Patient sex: M
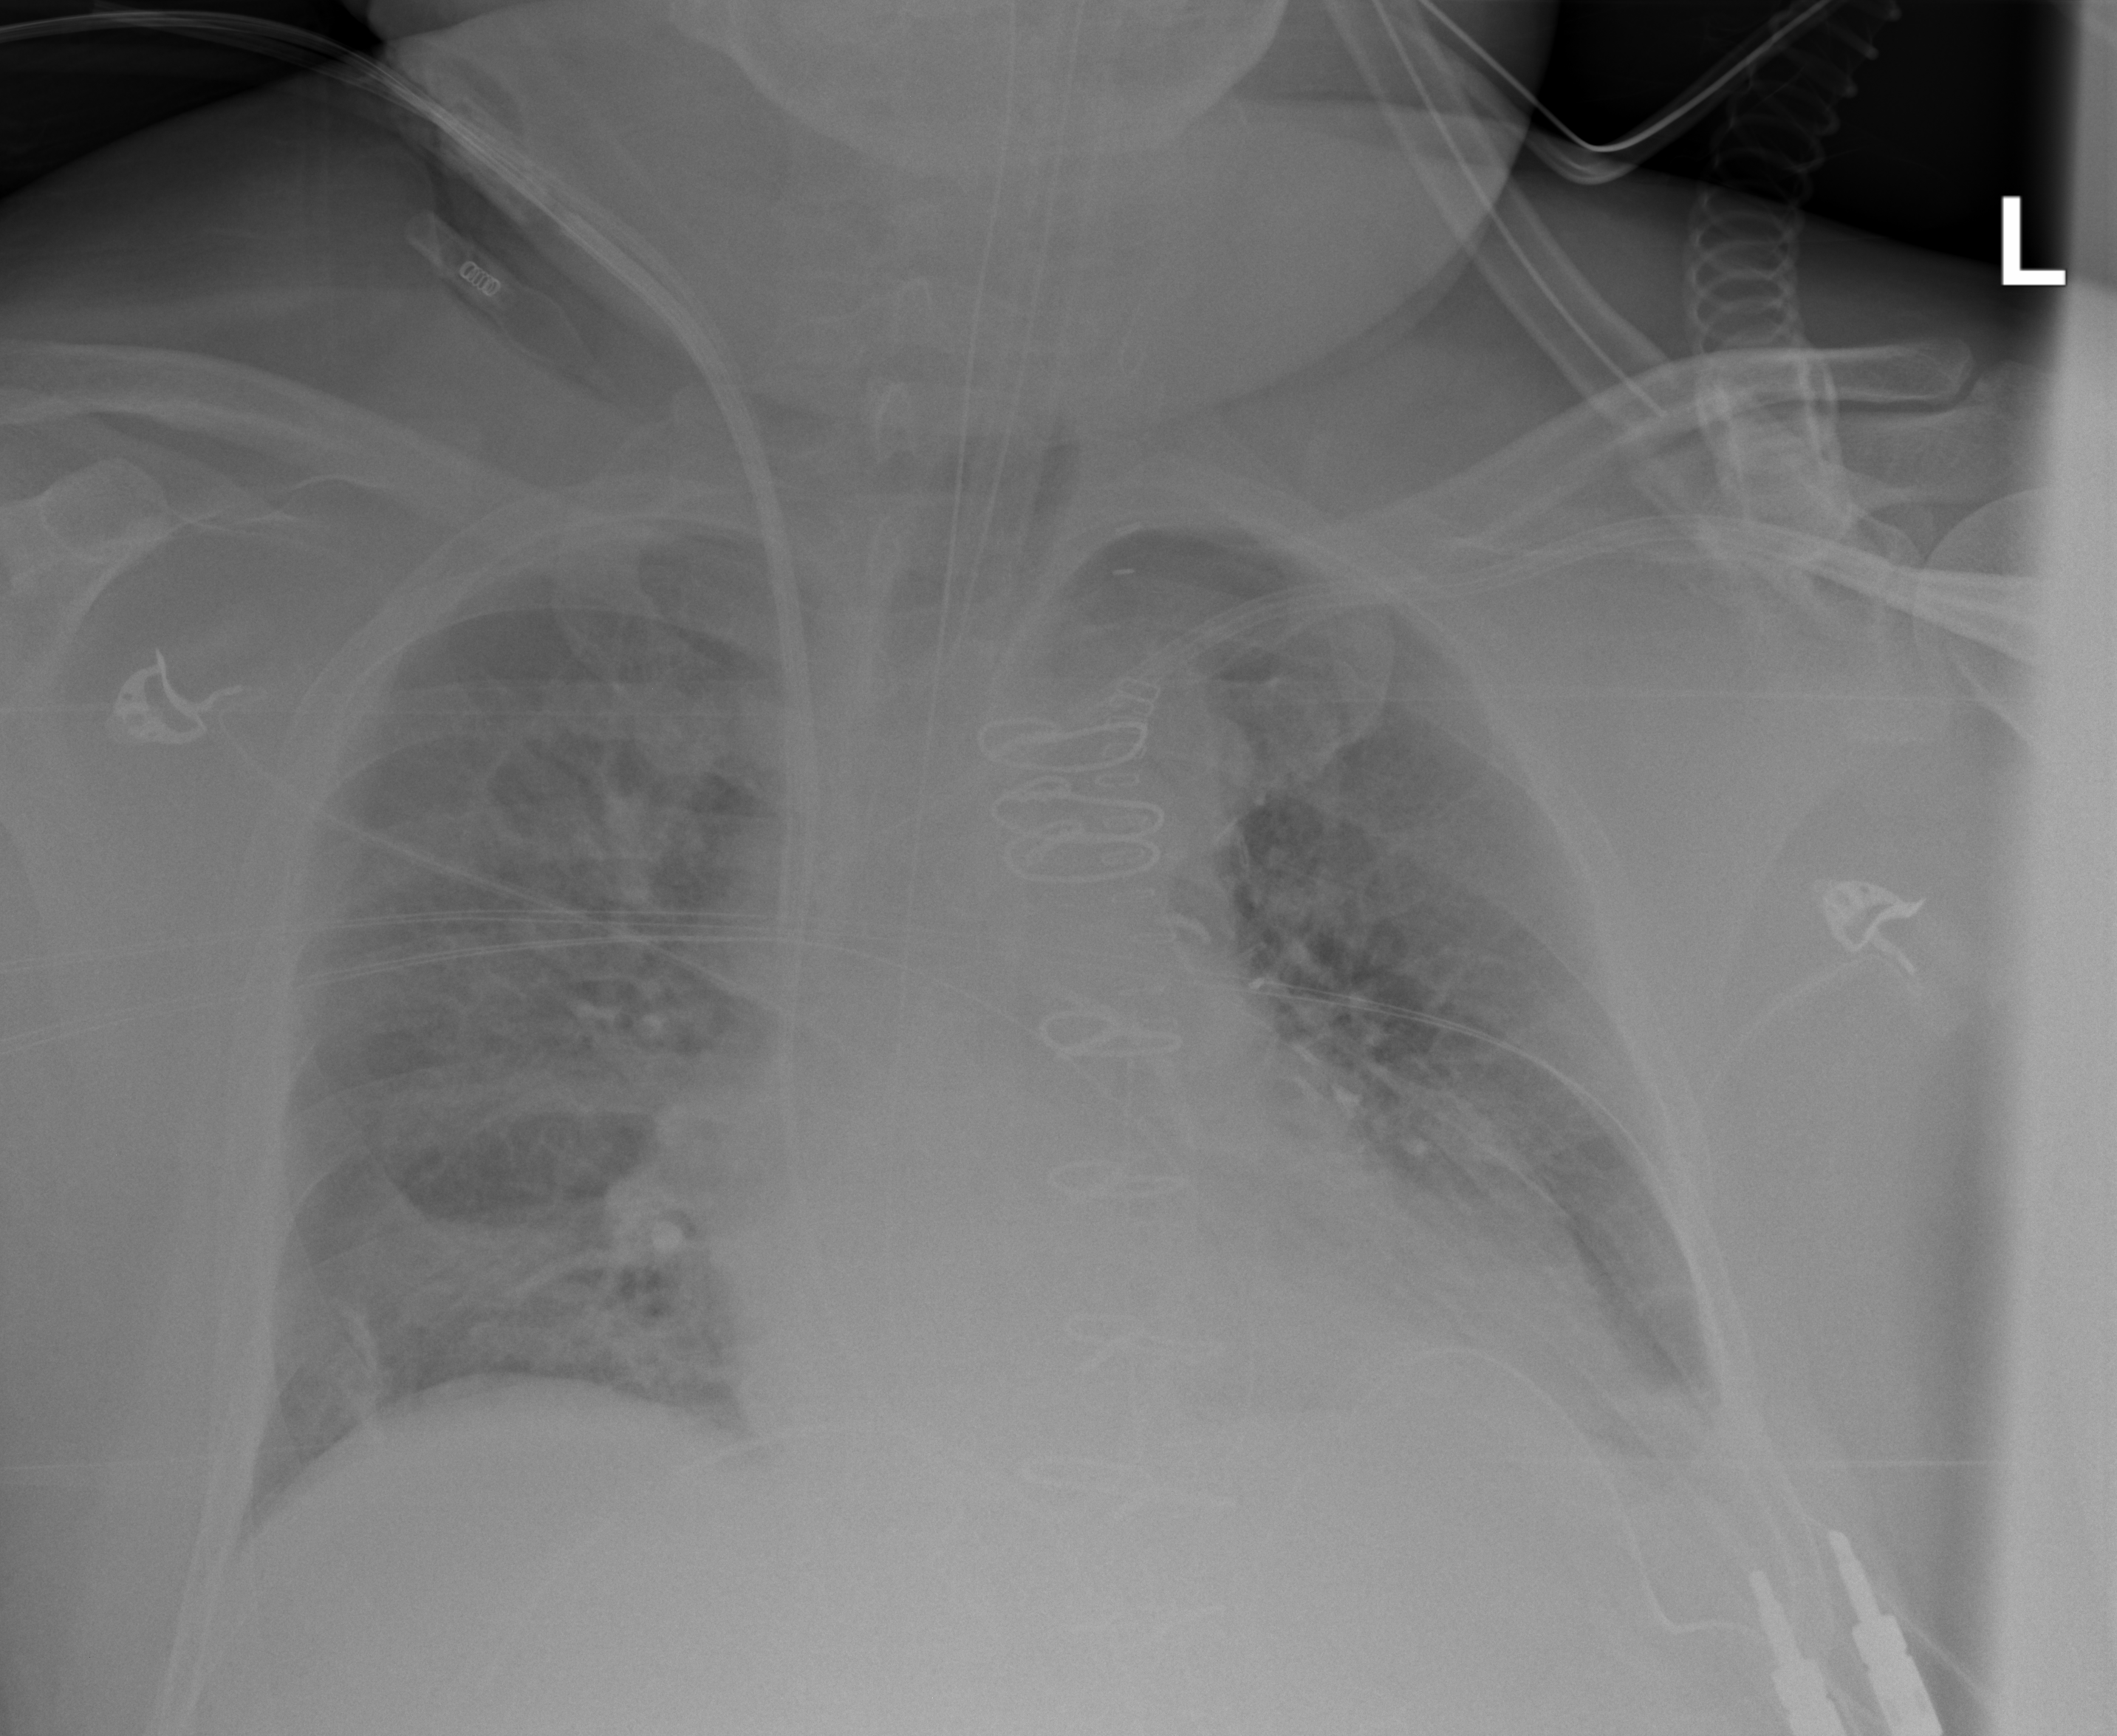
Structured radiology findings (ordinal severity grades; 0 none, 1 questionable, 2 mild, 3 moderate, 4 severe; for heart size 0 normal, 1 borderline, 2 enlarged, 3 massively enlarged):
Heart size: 2
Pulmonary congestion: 3
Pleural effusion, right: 0
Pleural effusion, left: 2
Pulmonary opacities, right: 1
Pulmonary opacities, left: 1
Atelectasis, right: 2
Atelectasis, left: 3